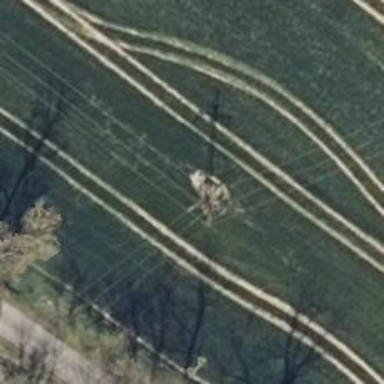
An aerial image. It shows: Power pole.